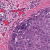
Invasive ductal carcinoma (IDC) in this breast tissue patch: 0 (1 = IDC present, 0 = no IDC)